Question: I was writing code to autofill data on a website but an overlay prevents me from doing so. I have opened the page in a web browser. I wanted to know if there is any way to close the overlay from VB.NET.
Here is the webpage:
<URL>
And this is the overlay:

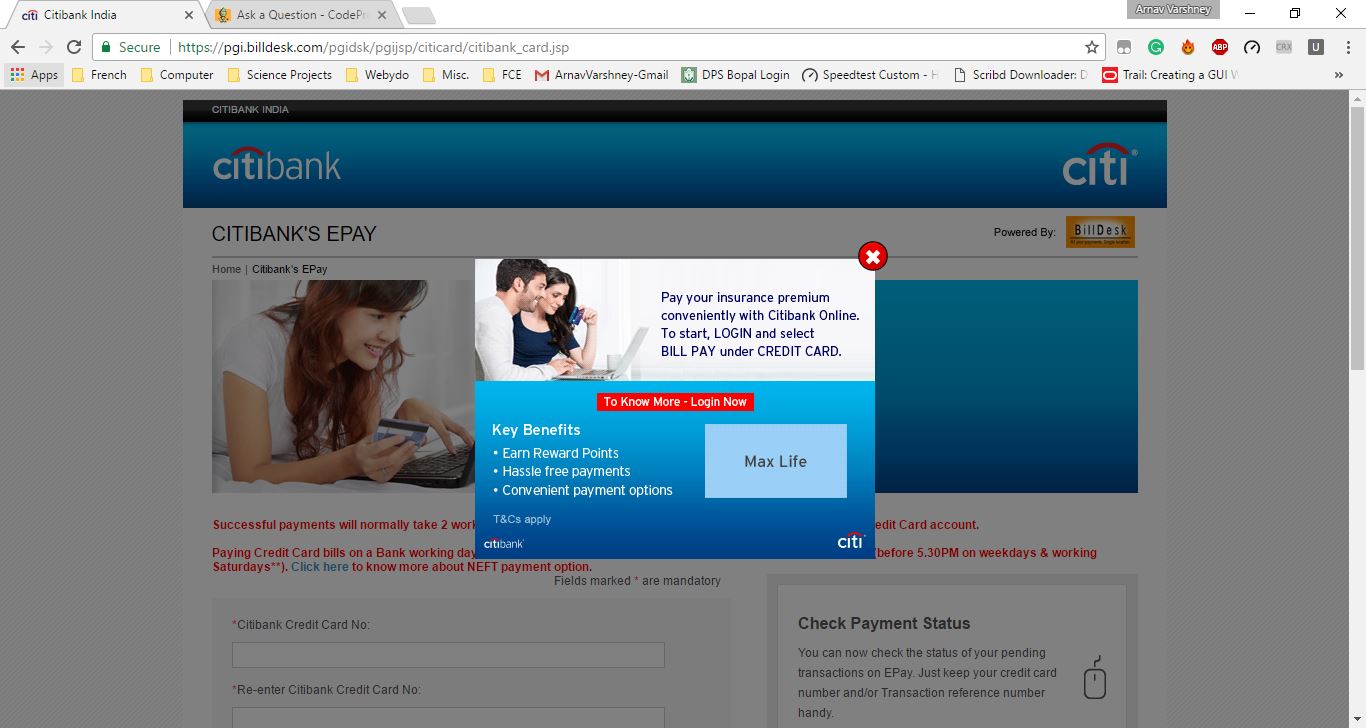
Answer: This will do the thing!
'''
Dim DvOvr = PayBillsBrowser.Document.GetElementById("overlay-wrapper")
If DvOvr IsNot Nothing Then
DvOvr.Style = "Display:none
End If
'''